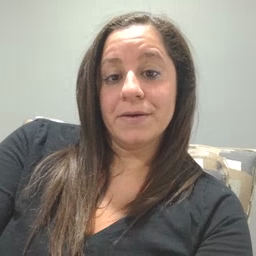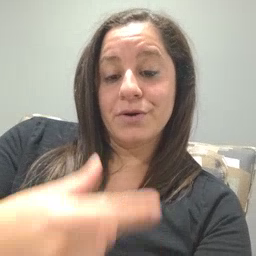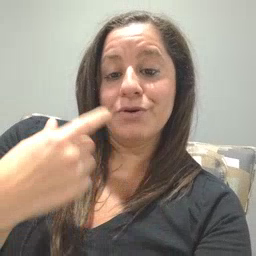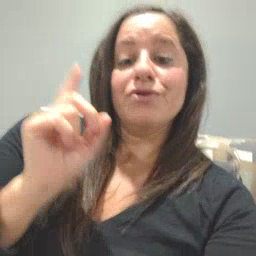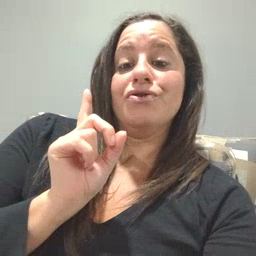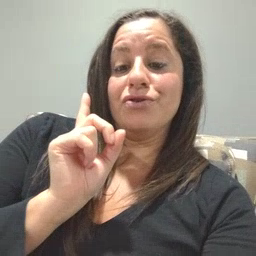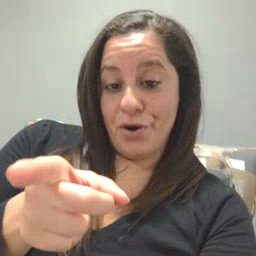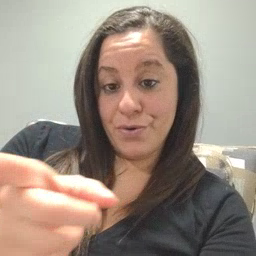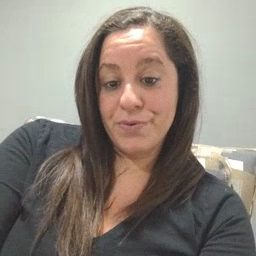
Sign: go